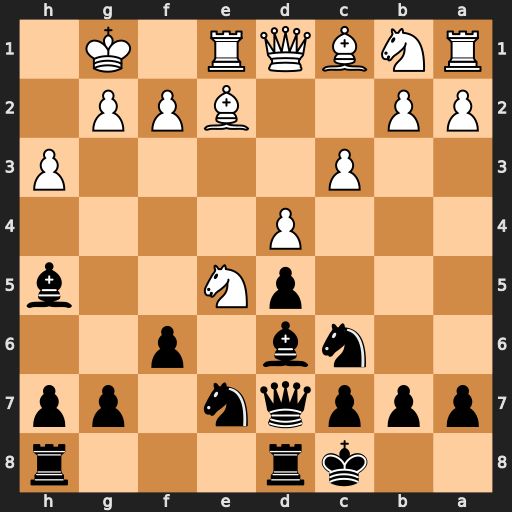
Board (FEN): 2kr3r/pppqn1pp/2nb1p2/3pN2b/3P4/2P4P/PP2BPP1/RNBQR1K1
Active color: b
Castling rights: -
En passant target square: -
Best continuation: Bxe2 Nxd7 Bxd1